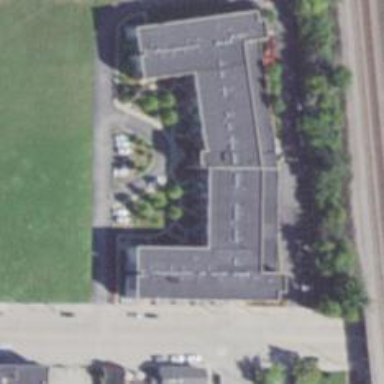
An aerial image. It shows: Building with dark grey roof.